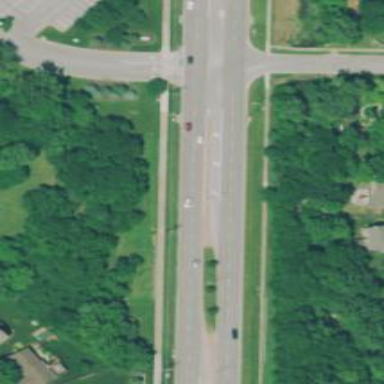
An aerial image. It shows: Road with left marking.